Question: I want the button "Submit" to open the form with the value set to the textfields, checked item, selected radio button to be in the jLabels and the jLabel in the desktoppane for the image in the second form

> /* * To change this license header, choose License Headers in Project
Properties. * To change this template file, choose Tools | Templates- /** * * @author irecu */ public class Empmenu extends
javax.swing.JFrame {'''
/**
* Creates new form Empmenu
*/
public Empmenu() {
initComponents();
}
Submitted submit = new Submitted();
public class Empmennu extends Submitted{
}
/**
* This method is called from within the constructor to initialize the form.
* WARNING: Do NOT modify this code. The content of this method is always
* regenerated by the Form Editor.
*/
@SuppressWarnings("unchecked")
// <editor-fold defaultstate="collapsed" desc="Generated Code">
private void initComponents() {
jButton1 = new javax.swing.JButton();
jLabel1 = new javax.swing.JLabel();
jDesktopPane1 = new javax.swing.JDesktopPane();
jLabel2 = new javax.swing.JLabel();
jLabel3 = new javax.swing.JLabel();
jLabel4 = new javax.swing.JLabel();
jLabel5 = new javax.swing.JLabel();
jLabel6 = new javax.swing.JLabel();
jLabel7 = new javax.swing.JLabel();
jLabel8 = new javax.swing.JLabel();
jLabel9 = new javax.swing.JLabel();
jComboBox1 = new javax.swing.JComboBox<>();
jScrollPane2 = new javax.swing.JScrollPane();
jList1 = new javax.swing.JList<>();
jCheckBox1 = new javax.swing.JCheckBox();
jTextField3 = new javax.swing.JTextField();
jTextField1 = new javax.swing.JTextField();
jTextField2 = new javax.swing.JTextField();
jRadioButton3 = new javax.swing.JRadioButton();
jRadioButton4 = new javax.swing.JRadioButton();
jScrollPane3 = new javax.swing.JScrollPane();
jTextArea2 = new javax.swing.JTextArea();
jButton3 = new javax.swing.JButton();
jButton4 = new javax.swing.JButton();
jButton2 = new javax.swing.JButton();
setDefaultCloseOperation(javax.swing.WindowConstants.EXIT_ON_CLOSE);
setAutoRequestFocus(false);
setBounds(new java.awt.Rectangle(0, 0, 600, 600));
setCursor(new java.awt.Cursor(java.awt.Cursor.DEFAULT_CURSOR));
setMaximumSize(new java.awt.Dimension(600, 600));
setResizable(false);
setSize(new java.awt.Dimension(800, 800));
setType(java.awt.Window.Type.POPUP);
jButton1.setText("Upload");
jButton1.addActionListener(new java.awt.event.ActionListener() {
public void actionPerformed(java.awt.event.ActionEvent evt) {
jButton1ActionPerformed(evt);
}
});
jLabel1.setHorizontalAlignment(javax.swing.SwingConstants.LEFT);
jLabel1.setText("jLabel1");
jLabel1.setBorder(javax.swing.BorderFactory.createBevelBorder(javax.swing.border.BevelBorder.RAISED));
jLabel1.setHorizontalTextPosition(javax.swing.SwingConstants.LEFT);
jDesktopPane1.setBackground(new java.awt.Color(255, 255, 255));
jDesktopPane1.setMaximumSize(new java.awt.Dimension(280, 280));
jLabel2.setHorizontalAlignment(javax.swing.SwingConstants.CENTER);
jLabel2.setMaximumSize(new java.awt.Dimension(280, 280));
jLabel2.setPreferredSize(new java.awt.Dimension(280, 280));
jDesktopPane1.setLayer(jLabel2, javax.swing.JLayeredPane.DEFAULT_LAYER);
javax.swing.GroupLayout jDesktopPane1Layout = new javax.swing.GroupLayout(jDesktopPane1);
jDesktopPane1.setLayout(jDesktopPane1Layout);
jDesktopPane1Layout.setHorizontalGroup(
jDesktopPane1Layout.createParallelGroup(javax.swing.GroupLayout.Alignment.LEADING)
.addComponent(jLabel2, javax.swing.GroupLayout.PREFERRED_SIZE, 224,
'''
javax.swing.GroupLayout.PREFERRED_SIZE)
);
jDesktopPane1Layout.setVerticalGroup(
jDesktopPane1Layout.createParallelGroup(javax.swing.GroupLayout.Alignment.LEADING)
.addComponent(jLabel2, javax.swing.GroupLayout.PREFERRED_SIZE, 207,
javax.swing.GroupLayout.PREFERRED_SIZE)
);'''
jLabel3.setText("Name");
jLabel4.setText("Occupation");
jLabel5.setText("Age Category:");
jLabel6.setText("Employment:");
jLabel7.setText("Filipino?:");
jLabel8.setText("TIN:");
jLabel9.setText("Gender:");
jComboBox1.setModel(new javax.swing.DefaultComboBoxModel<>(new String[] { "Employed", "Self-Employed", "Un-Employed" }));
jScrollPane2.setName(""); // NOI18N
jList1.setModel(new javax.swing.AbstractListModel<String>() {
String[] strings = { "Minor: Under 18", "Adult: 18 to 59", "Senior: 60 Above" };
public int getSize() { return strings.length; }
public String getElementAt(int i) { return strings[i]; }
});
jList1.setSelectionMode(javax.swing.ListSelectionModel.SINGLE_SELECTION);
jScrollPane2.setViewportView(jList1);
jCheckBox1.addActionListener(new java.awt.event.ActionListener() {
public void actionPerformed(java.awt.event.ActionEvent evt) {
jCheckBox1ActionPerformed(evt);
}
});
jTextField3.addActionListener(new java.awt.event.ActionListener() {
public void actionPerformed(java.awt.event.ActionEvent evt) {
jTextField3ActionPerformed(evt);
}
});
jTextField3.addKeyListener(new java.awt.event.KeyAdapter() {
public void keyTyped(java.awt.event.KeyEvent evt) {
jTextField3KeyTyped(evt);
}
});
jTextField1.addActionListener(new java.awt.event.ActionListener() {
public void actionPerformed(java.awt.event.ActionEvent evt) {
jTextField1ActionPerformed(evt);
}
});
jRadioButton3.setText("Male");
jRadioButton4.setText("Female");
jRadioButton4.setToolTipText("");
jTextArea2.setColumns(20);
jTextArea2.setRows(5);
jScrollPane3.setViewportView(jTextArea2);
jButton3.setText("Submit");
jButton3.addActionListener(new java.awt.event.ActionListener() {
public void actionPerformed(java.awt.event.ActionEvent evt) {
jButton3ActionPerformed(evt);
}
});
jButton4.setText("Preview Details");
jButton4.addActionListener(new java.awt.event.ActionListener() {
public void actionPerformed(java.awt.event.ActionEvent evt) {
jButton4ActionPerformed(evt);
}
});
jButton2.setText("Clear");
jButton2.addActionListener(new java.awt.event.ActionListener() {
public void actionPerformed(java.awt.event.ActionEvent evt) {
jButton2ActionPerformed(evt);
}
});
javax.swing.GroupLayout layout = new javax.swing.GroupLayout(getContentPane());
getContentPane().setLayout(layout);
layout.setHorizontalGroup(
layout.createParallelGroup(javax.swing.GroupLayout.Alignment.LEADING)
.addGroup(layout.createSequentialGroup()
.addContainerGap()
.addGroup(layout.createParallelGroup(javax.swing.GroupLayout.Alignment.LEADING)
.addGroup(layout.createParallelGroup(javax.swing.GroupLayout.Alignment.TRAILING,
'''
false)
.addGroup(layout.createSequentialGroup()
.addComponent(jLabel4)
.addGap(18, 18, 18)
.addComponent(jTextField2))
.addGroup(javax.swing.GroupLayout.Alignment.LEADING,
layout.createSequentialGroup()
.addGroup(layout.createParallelGroup(javax.swing.GroupLayout.Alignment.LEADING)
.addComponent(jLabel6)
.addComponent(jLabel8)
.addComponent(jLabel7)
.addComponent(jLabel5, javax.swing.GroupLayout.Alignment.TRAILING))
.addPreferredGap(javax.swing.LayoutStyle.ComponentPlacement.RELATED)
.addGroup(layout.createParallelGroup(javax.swing.GroupLayout.Alignment.LEADING,
false)
.addComponent(jCheckBox1)
.addComponent(jScrollPane2, javax.swing.GroupLayout.DEFAULT_SIZE, 162, Short.MAX_VALUE)
.addComponent(jComboBox1, javax.swing.GroupLayout.PREFERRED_SIZE,
javax.swing.GroupLayout.DEFAULT_SIZE,
javax.swing.GroupLayout.PREFERRED_SIZE)
.addComponent(jTextField1)
.addComponent(jTextField3)))
.addComponent(jLabel9, javax.swing.GroupLayout.Alignment.LEADING)
.addGroup(javax.swing.GroupLayout.Alignment.LEADING,
layout.createSequentialGroup()
.addGap(75, 75, 75)
.addGroup(layout.createParallelGroup(javax.swing.GroupLayout.Alignment.LEADING)
.addComponent(jRadioButton3)
.addComponent(jRadioButton4))))
.addComponent(jLabel3)
.addGroup(layout.createSequentialGroup()
.addGap(28, 28, 28)
.addGroup(layout.createParallelGroup(javax.swing.GroupLayout.Alignment.LEADING,
false)
.addComponent(jButton3, javax.swing.GroupLayout.DEFAULT_SIZE, 162, Short.MAX_VALUE)
.addComponent(jButton4, javax.swing.GroupLayout.DEFAULT_SIZE,
javax.swing.GroupLayout.DEFAULT_SIZE, Short.MAX_VALUE)
.addComponent(jButton2, javax.swing.GroupLayout.DEFAULT_SIZE,
javax.swing.GroupLayout.DEFAULT_SIZE, Short.MAX_VALUE))))
.addGap(65, 65, 65)
.addGroup(layout.createParallelGroup(javax.swing.GroupLayout.Alignment.LEADING)
.addGroup(layout.createSequentialGroup()
.addComponent(jButton1)
.addGap(18, 18, 18)
.addComponent(jDesktopPane1, javax.swing.GroupLayout.PREFERRED_SIZE,
javax.swing.GroupLayout.DEFAULT_SIZE,
javax.swing.GroupLayout.PREFERRED_SIZE))
.addComponent(jLabel1, javax.swing.GroupLayout.PREFERRED_SIZE, 359,
javax.swing.GroupLayout.PREFERRED_SIZE)
.addComponent(jScrollPane3, javax.swing.GroupLayout.PREFERRED_SIZE, 350,
javax.swing.GroupLayout.PREFERRED_SIZE))
.addGap(30, 30, 30))
);
layout.setVerticalGroup(
layout.createParallelGroup(javax.swing.GroupLayout.Alignment.LEADING)
.addGroup(layout.createSequentialGroup()
.addGap(45, 45, 45)
.addGroup(layout.createParallelGroup(javax.swing.GroupLayout.Alignment.TRAILING)
.addGroup(layout.createParallelGroup(javax.swing.GroupLayout.Alignment.BASELINE)
.addComponent(jLabel8)
.addComponent(jTextField3, javax.swing.GroupLayout.PREFERRED_SIZE,
javax.swing.GroupLayout.DEFAULT_SIZE,
javax.swing.GroupLayout.PREFERRED_SIZE))
.addGroup(layout.createSequentialGroup()
.addGroup(layout.createParallelGroup(javax.swing.GroupLayout.Alignment.BASELINE)
.addComponent(jLabel3)
.addComponent(jTextField1, javax.swing.GroupLayout.PREFERRED_SIZE,
javax.swing.GroupLayout.DEFAULT_SIZE,
javax.swing.GroupLayout.PREFERRED_SIZE)
.addComponent(jLabel1, javax.swing.GroupLayout.PREFERRED_SIZE, 26,
javax.swing.GroupLayout.PREFERRED_SIZE))
.addGap(21, 21, 21)
.addGroup(layout.createParallelGroup(javax.swing.GroupLayout.Alignment.LEADING)
.addGroup(layout.createSequentialGroup()
.addGroup(layout.createParallelGroup(javax.swing.GroupLayout.Alignment.BASELINE)
.addComponent(jLabel4)
.addComponent(jTextField2, javax.swing.GroupLayout.PREFERRED_SIZE,
javax.swing.GroupLayout.DEFAULT_SIZE,
javax.swing.GroupLayout.PREFERRED_SIZE)
.addComponent(jButton1, javax.swing.GroupLayout.PREFERRED_SIZE, 49,
javax.swing.GroupLayout.PREFERRED_SIZE))
.addGap(18, 18, 18)
.addGroup(layout.createParallelGroup(javax.swing.GroupLayout.Alignment.LEADING)
.addComponent(jScrollPane2, javax.swing.GroupLayout.PREFERRED_SIZE, 64,
javax.swing.GroupLayout.PREFERRED_SIZE)
.addGroup(javax.swing.GroupLayout.Alignment.TRAILING,
layout.createSequentialGroup()
.addComponent(jLabel5)
.addGap(31, 31, 31)))
.addGroup(layout.createParallelGroup(javax.swing.GroupLayout.Alignment.BASELINE)
.addComponent(jLabel6)
.addComponent(jComboBox1, javax.swing.GroupLayout.PREFERRED_SIZE,
javax.swing.GroupLayout.DEFAULT_SIZE,
javax.swing.GroupLayout.PREFERRED_SIZE))
.addGap(18, 18, 18)
.addGroup(layout.createParallelGroup(javax.swing.GroupLayout.Alignment.LEADING,
false)
.addComponent(jCheckBox1, javax.swing.GroupLayout.DEFAULT_SIZE,
javax.swing.GroupLayout.DEFAULT_SIZE, Short.MAX_VALUE)
.addComponent(jLabel7, javax.swing.GroupLayout.DEFAULT_SIZE,
javax.swing.GroupLayout.DEFAULT_SIZE, Short.MAX_VALUE)))
.addComponent(jDesktopPane1, javax.swing.GroupLayout.PREFERRED_SIZE,
javax.swing.GroupLayout.DEFAULT_SIZE,
javax.swing.GroupLayout.PREFERRED_SIZE))
.addGap(24, 24, 24)))
.addGroup(layout.createParallelGroup(javax.swing.GroupLayout.Alignment.LEADING)
.addGroup(layout.createSequentialGroup()
.addGap(30, 30, 30)
.addGroup(layout.createParallelGroup(javax.swing.GroupLayout.Alignment.LEADING)
.addGroup(layout.createSequentialGroup()
.addGap(19, 19, 19)
.addComponent(jLabel9))
.addGroup(layout.createSequentialGroup()
.addComponent(jRadioButton3)
.addPreferredGap(javax.swing.LayoutStyle.ComponentPlacement.UNRELATED)
.addComponent(jRadioButton4)))
.addGap(18, 18, 18)
.addComponent(jButton4, javax.swing.GroupLayout.PREFERRED_SIZE, 35,
javax.swing.GroupLayout.PREFERRED_SIZE)
.addGap(16, 16, 16)
.addComponent(jButton2)
.addPreferredGap(javax.swing.LayoutStyle.ComponentPlacement.UNRELATED)
.addComponent(jButton3, javax.swing.GroupLayout.PREFERRED_SIZE, 35,
javax.swing.GroupLayout.PREFERRED_SIZE)
.addGap(0, 5, Short.MAX_VALUE))
.addComponent(jScrollPane3))
.addGap(22, 22, 22))
);'''
pack();
}// </editor-fold>
private void jButton1ActionPerformed(java.awt.event.ActionEvent evt) {
// TODO add your handling code here:
JFileChooser chooser= new JFileChooser();
chooser.showOpenDialog(null);
File f=chooser.getSelectedFile();
jLabel2.setIcon(new ImageIcon(f.toString()));
filename=f.getAbsolutePath();
jLabel1.setText(filename);
}
private void jCheckBox1ActionPerformed(java.awt.event.ActionEvent evt) {
// TODO add your handling code here:
if(jCheckBox1.isSelected()){
jTextField3.setEnabled(true);
}
else{
jTextField3.setEnabled(false);
}
}
private void jTextField3ActionPerformed(java.awt.event.ActionEvent evt) {
// TODO add your handling code here:
}
private void jTextField3KeyTyped(java.awt.event.KeyEvent evt) {
// TODO add your handling code here:
char character = evt.getKeyChar();
if (((character < '0') || (character > '9'))
&& (character != '')) {
evt.consume();
}
}
private void jTextField1ActionPerformed(java.awt.event.ActionEvent evt) {
// TODO add your handling code here:
}
private void jButton4ActionPerformed(java.awt.event.ActionEvent evt) {
// TODO add your handling code here:
jTextArea2.append("Name: " + jTextField1.getText()+"
" );
jTextArea2.append("Occupation: " + jTextField2.getText()+"
");
if(jList1.isSelectionEmpty()){
jTextArea2.append("Age Category: null
");
}
else{
jTextArea2.append("Age Category: " + jList1.getSelectedValuesList().toString()+"
");
}
jTextArea2.append("Employment: " + jComboBox1.getSelectedItem().toString()+"
");
if(jCheckBox1.isSelected()){
jTextArea2.append("Filipino: Yes"+ "
");
jTextArea2.append("TIN: "+ jTextField3.getText() + "
");
}
else{
jTextArea2.append("Filipino: No" + "
");
}
if(jRadioButton3.isSelected()){
jTextArea2.append("Gender: " + jRadioButton3.getText() + "
" + "
");
}
else{
jTextArea2.append("Gender: " + jRadioButton4.getText() + "
" +"
");
}
jTextArea2.append("
");
}
private void jButton2ActionPerformed(java.awt.event.ActionEvent evt) {
// TODO add your handling code here:
jTextArea2.setText("");
}
private void jButton3ActionPerformed(java.awt.event.ActionEvent evt) {
submit.setVisible(true);
// TODO add your handling code here:
}
/**
* @param args the command line arguments
*/
public static void main(String args[]) {
/* Set the Nimbus look and feel */
//<editor-fold defaultstate="collapsed" desc=" Look and feel setting code (optional) ">
/* If Nimbus (introduced in Java SE 6) is not available, stay with the default look and feel.
* For details see http://download.oracle.com/javase/tutorial/uiswing/lookandfeel/plaf.html
*/
try {
for (javax.swing.UIManager.LookAndFeelInfo info : javax.swing.UIManager.getInstalledLookAndFeels()) {
if ("Nimbus".equals(info.getName())) {
javax.swing.UIManager.setLookAndFeel(info.getClassName());
break;
}
}
} catch (ClassNotFoundException ex) {
java.util.logging.Logger.getLogger(Empmenu.class.getName()).log(java.util.logging.Level.SEVERE,
'''
null, ex);
} catch (InstantiationException ex) {
java.util.logging.Logger.getLogger(Empmenu.class.getName()).log(java.util.logging.Level.SEVERE,
null, ex);
} catch (IllegalAccessException ex) {
java.util.logging.Logger.getLogger(Empmenu.class.getName()).log(java.util.logging.Level.SEVERE,
null, ex);
} catch (javax.swing.UnsupportedLookAndFeelException ex) {
java.util.logging.Logger.getLogger(Empmenu.class.getName()).log(java.util.logging.Level.SEVERE,
null, ex);
}
//'''
/* Create and display the form */
java.awt.EventQueue.invokeLater(new Runnable() {
public void run() {
new Empmenu().setVisible(true);
}
});
}
// Variables declaration - do not modify
private javax.swing.JButton jButton1;
private javax.swing.JButton jButton2;
private javax.swing.JButton jButton3;
private javax.swing.JButton jButton4;
private javax.swing.JCheckBox jCheckBox1;
private javax.swing.JComboBox<String> jComboBox1;
private javax.swing.JDesktopPane jDesktopPane1;
private javax.swing.JLabel jLabel1;
private javax.swing.JLabel jLabel2;
private javax.swing.JLabel jLabel3;
private javax.swing.JLabel jLabel4;
private javax.swing.JLabel jLabel5;
private javax.swing.JLabel jLabel6;
private javax.swing.JLabel jLabel7;
private javax.swing.JLabel jLabel8;
private javax.swing.JLabel jLabel9;
private javax.swing.JList<String> jList1;
private javax.swing.JRadioButton jRadioButton3;
private javax.swing.JRadioButton jRadioButton4;
private javax.swing.JScrollPane jScrollPane2;
private javax.swing.JScrollPane jScrollPane3;
private javax.swing.JTextArea jTextArea2;
private javax.swing.JTextField jTextField1;
private javax.swing.JTextField jTextField2;
private javax.swing.JTextField jTextField3;
// End of variables declaration
'''
byte[] photo=null; String filename=null; }
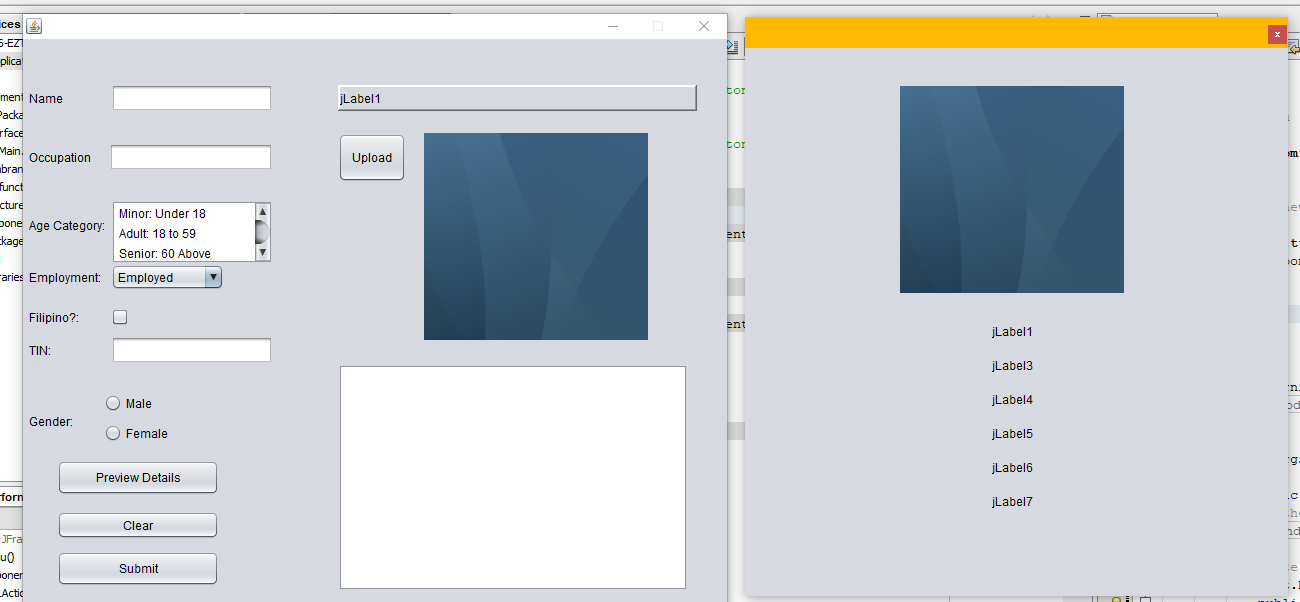
Answer: There are several ways to do this sort of thing. Off hand, a simple way would be to create another class which extends JFrame named then Create a constructor for this new class that will accept all the required information to display, for example (non-runnable):
'''
// Your first form's class (just an example)
public class DataEntryForm extends JFrame {
public DataEntryForm() {
initializeForm();
}
// ... all your other class code ...
private void initializeForm() {
// Create an ActionListener
submitButton.addActionListener(new java.awt.event.ActionListener() {
public void actionPerformed(java.awt.event.ActionEvent evt) {
submitButtonActionPerformed(evt);
}
});
// ... all the other code required to create your form ...
}
public static void main(String args[]) {
/* Create and display the form */
java.awt.EventQueue.invokeLater(new Runnable() {
@Override
public void run() {
new DataEntryForm().setVisible(true);
}
});
}
// The Submit Button ActionPerformed event
private void submitButtonActionPerformed(java.awt.event.ActionEvent evt) {
// Gather the supplied Data...
String name = nameTextField.getText();
String occupation = occupationTextField.getText();
String ageCategory = ageCategoryList.getSelectedValue().toString();
String employment = employmentCombo.getSelectedItem().toString();
boolean filipino = filipinoCheckBox.isSelected();
String tin = tinTextField.getText();
String gender = genderRadioButton1.isSelected() ? "Male" :
genderRadioButton2.isSelected() ? "Female" : "Unknown";
// Display this gathered Data in the other form...
java.awt.EventQueue.invokeLater(new Runnable() {
@Override
public void run() {
new SubmissionForm(name, occupation, ageCategory, employment, filipino,
tin, gender).setVisible(true);
}
});
}
}
'''
Now the class. Notice the constructor and the code within it. Also notice that there is no method in this class:
'''
public class SubmissionForm extends javax.swing.JFrame {
// Class Constructor...
public SubmissionForm(String name, String occupation, String ageCategory,
String employment, boolean isFilipino, String tin,
String gender) {
initializeForm();
// JLabel components on this form
lblName.setText(name);
lblOccupation.setText(occupation);
lblAgeCategory.setText(ageCategory);
lblEmployment.setText(employment);
lblPhilipino.setText(String.valueOf(isFilipino).toUpperCase());
lblTIN.setText(tin);
lblGender.setText(gender);
}
private void initializeForm() {
// Your code to initialize form components here...
}
}
'''
You could place all the gathered data into an Array, ArrayList, or List Interface and pass that through the constructor and then work with that collection of data before the form is displayed.
The code above is not a runnable. It was supplied off the top of my head and therefore may contain some small errors.
In other words ... create a constructor similar to what was done here for your second form.